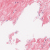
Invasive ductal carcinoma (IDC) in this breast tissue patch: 0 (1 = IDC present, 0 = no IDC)